Chest X-ray. View position: AP
Patient age: 64
Patient sex: M
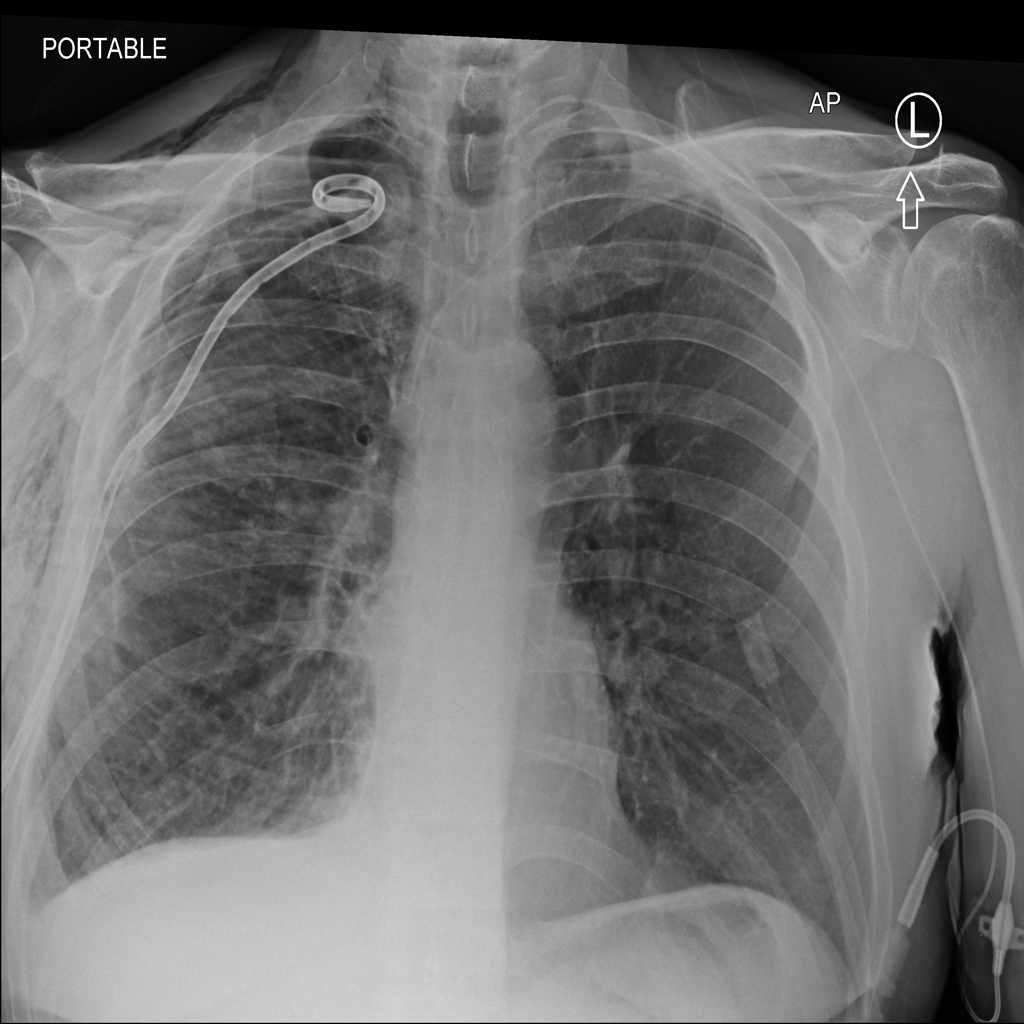
Finding: Pneumothorax